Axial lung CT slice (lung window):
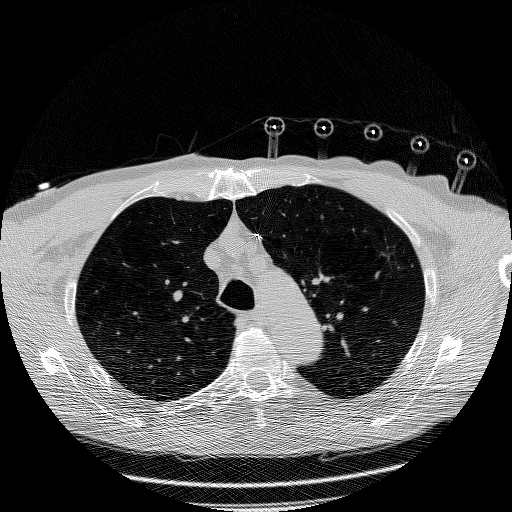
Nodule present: no